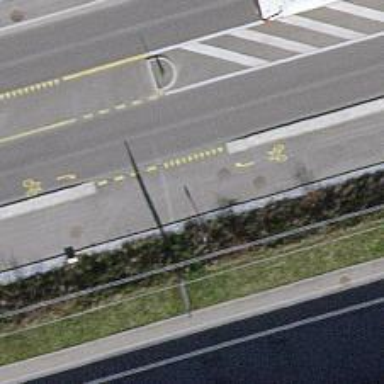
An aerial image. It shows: Marked crossing on cycleway road.